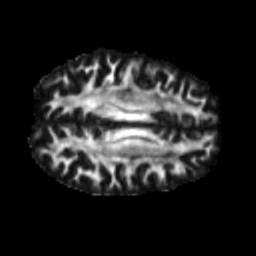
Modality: FA
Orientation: axial
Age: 46
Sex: male
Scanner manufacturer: siemens
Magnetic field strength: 3 T
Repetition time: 5.5 s
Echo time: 0.101 s